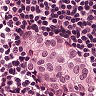
Metastatic tissue present: yes